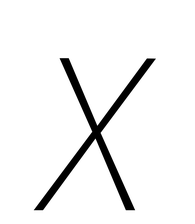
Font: Roboto-Italic_Condensed_Thin_Italic